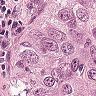
Metastatic tissue present: yes